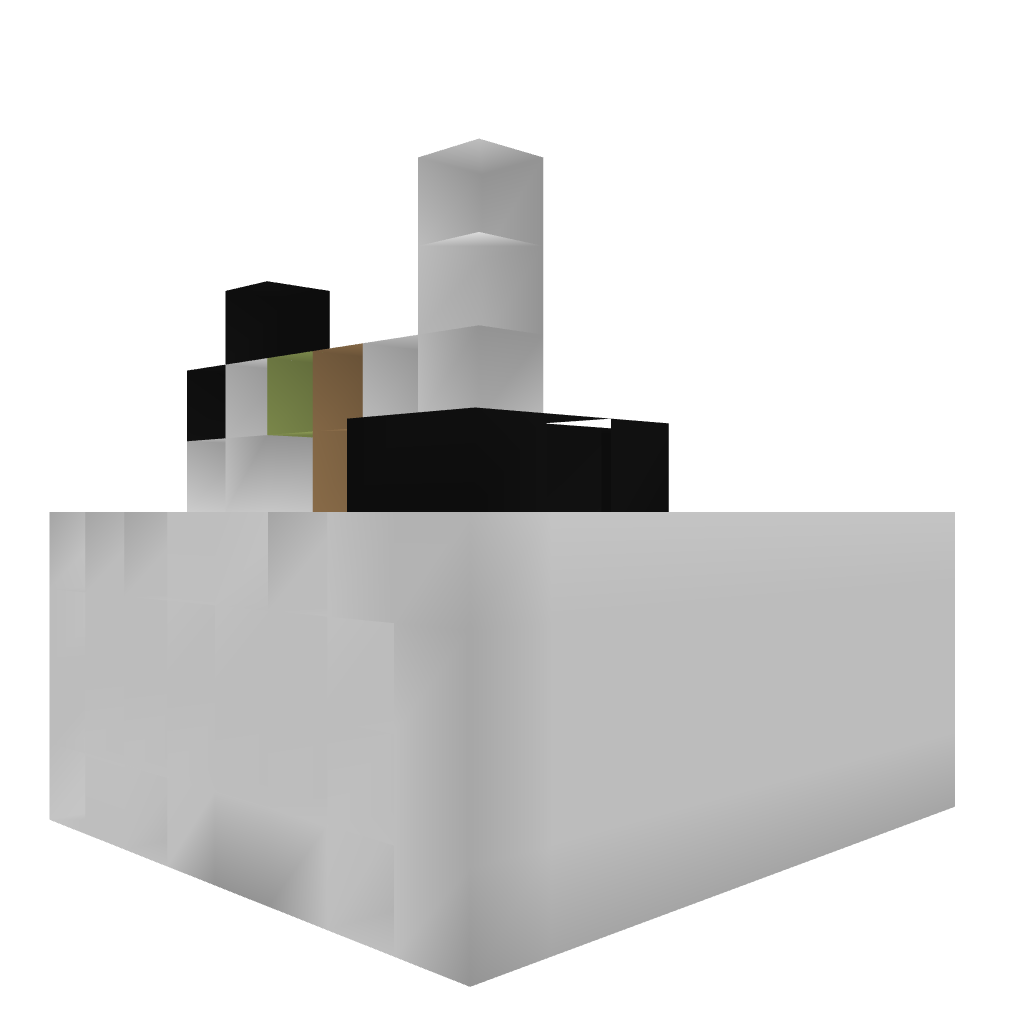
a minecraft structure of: Simple Piston Door